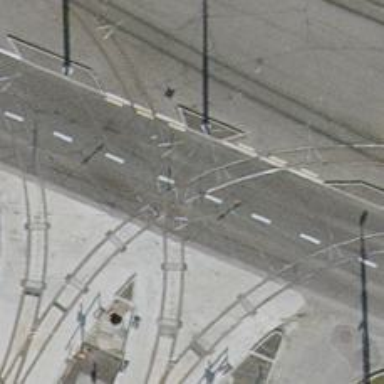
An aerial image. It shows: Tram level crossing on the railway.